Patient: sex F, age 75
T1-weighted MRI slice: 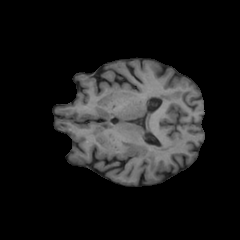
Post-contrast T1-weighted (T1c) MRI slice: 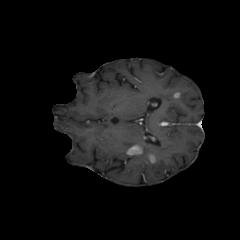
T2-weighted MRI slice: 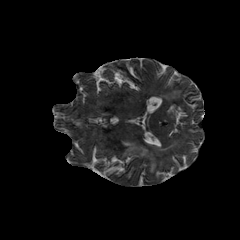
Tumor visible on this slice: yes
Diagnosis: Glioblastoma, IDH-wildtype
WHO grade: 4